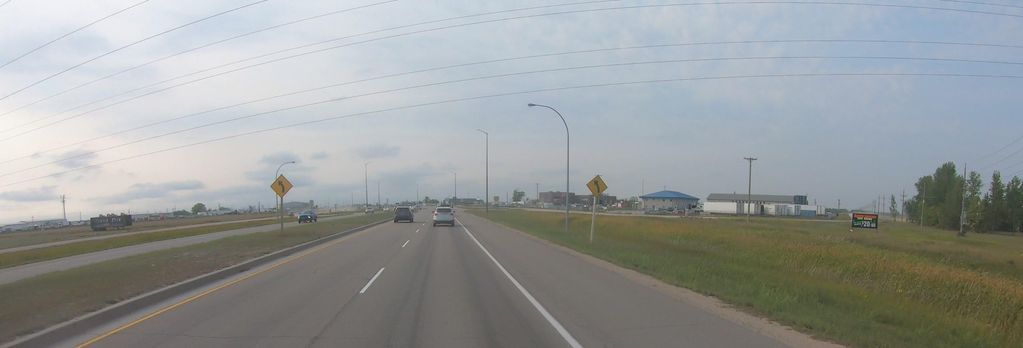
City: winnipeg